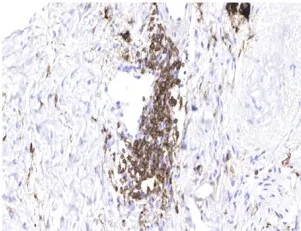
(C) Presence of large numbers of CD4+ T cells in the stroma of the tumor.
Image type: pathology (immunostaining)